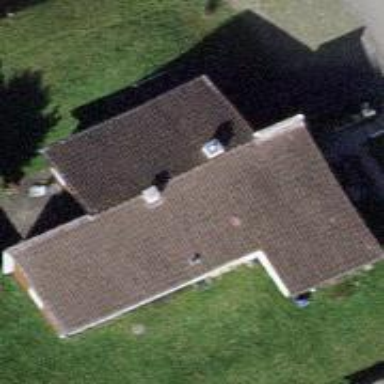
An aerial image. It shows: Detached building with saltbox roof shape.